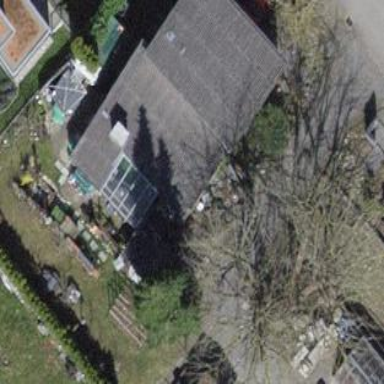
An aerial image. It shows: Building with gabled roof oriented across its structure.